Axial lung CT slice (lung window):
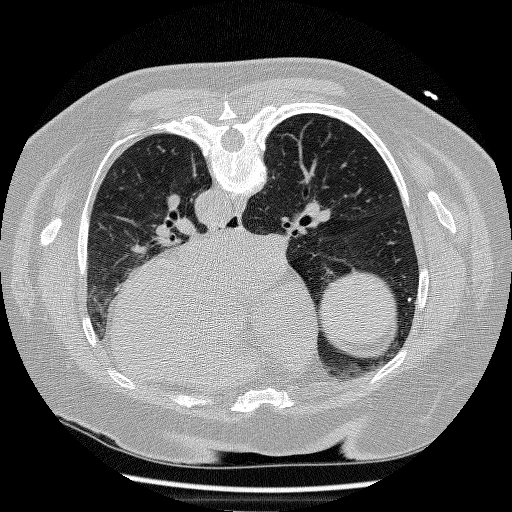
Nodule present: no